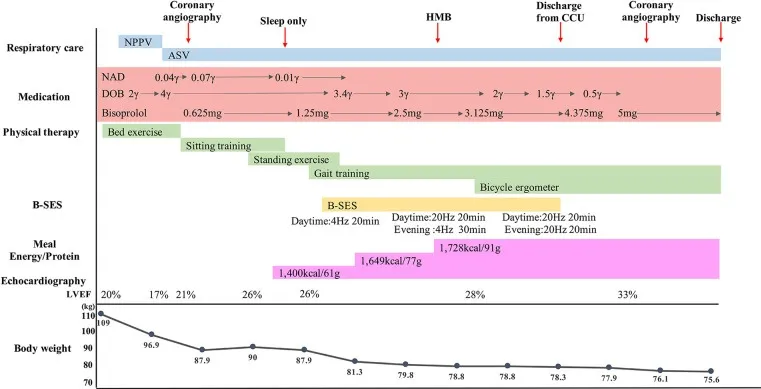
Clinical course. Respiratory care, medication, physical therapy, B-SES, energy/protein, LVEF and body weight are shown as a time course. ASV, adaptive servo ventilation; B-SES, belt electrode-skeletal muscle electrical stimulation; DOB, dobutamine; HMB, betahydroxy-betamethylbutyrate; LVEF, left ventricular ejection fraction; NAD, noradrenalin; NPPV, Non-invasive positive pressure ventilation.
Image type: chart (chart)